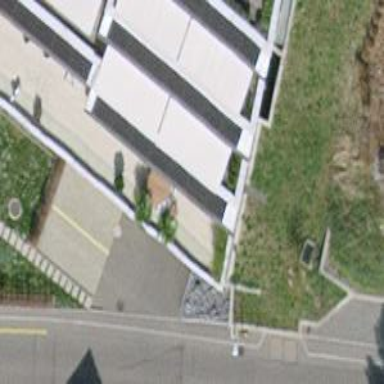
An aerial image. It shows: Parking entrance.